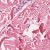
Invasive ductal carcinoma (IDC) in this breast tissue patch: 0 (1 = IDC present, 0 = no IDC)